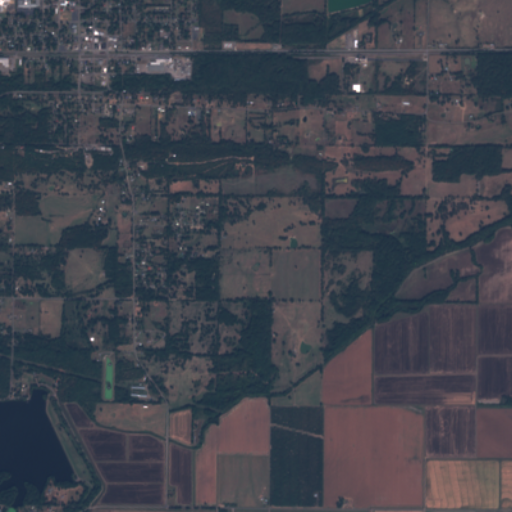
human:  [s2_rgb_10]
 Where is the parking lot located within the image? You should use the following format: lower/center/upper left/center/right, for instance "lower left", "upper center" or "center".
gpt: The parking lot is located in the upper left of the image.
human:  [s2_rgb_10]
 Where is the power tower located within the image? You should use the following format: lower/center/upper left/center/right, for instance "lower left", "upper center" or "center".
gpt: The power tower is located in the lower left of the image.
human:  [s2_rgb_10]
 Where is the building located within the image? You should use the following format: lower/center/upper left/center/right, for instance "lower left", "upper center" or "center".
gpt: The building is located in the upper of the image.
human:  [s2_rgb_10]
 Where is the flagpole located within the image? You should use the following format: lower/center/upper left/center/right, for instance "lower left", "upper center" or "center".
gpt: The flagpole is located in the upper left of the image.
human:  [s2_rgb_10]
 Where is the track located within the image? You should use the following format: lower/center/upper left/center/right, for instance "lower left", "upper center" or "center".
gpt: There is no track in the image.